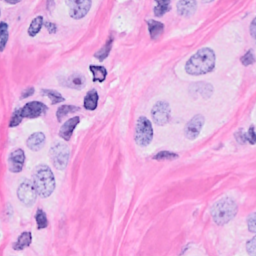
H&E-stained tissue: Breast